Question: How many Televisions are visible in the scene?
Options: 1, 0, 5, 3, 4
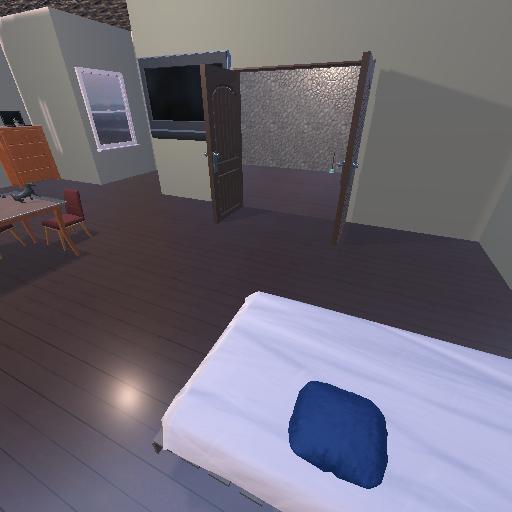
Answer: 1